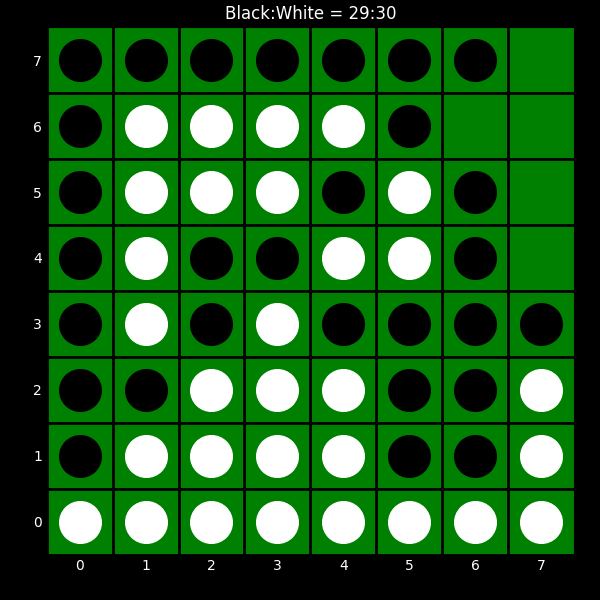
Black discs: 29
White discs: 30